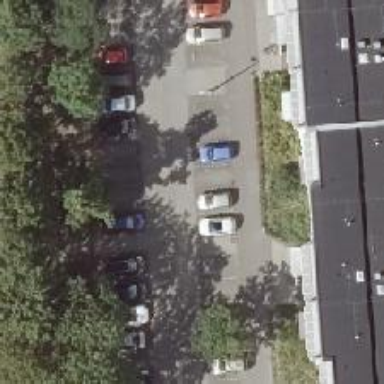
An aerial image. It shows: Sidewalk along the footway.